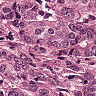
Metastatic tissue present: yes